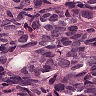
Metastatic tissue present: yes